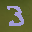
Label: 3